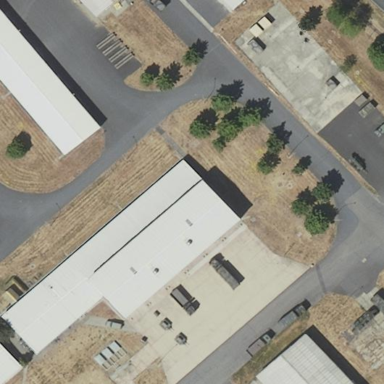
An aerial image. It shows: Military barracks building within military zone.